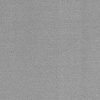
Atmospheric dust classification: dusty